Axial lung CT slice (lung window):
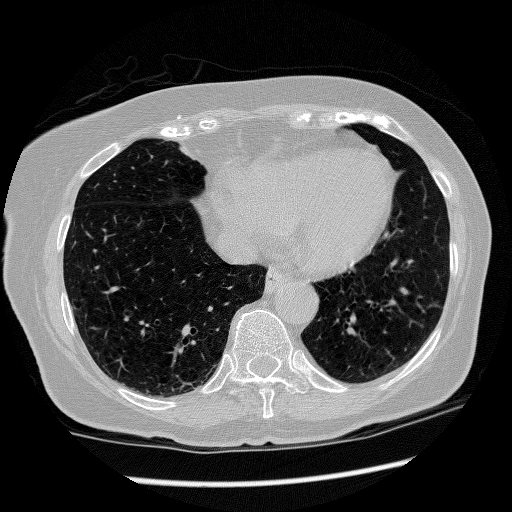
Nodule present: no